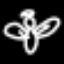
Label: angel